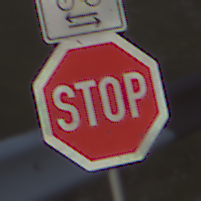
Verkehrszeichen: Stop
Zusatzzeichen oben: RichtungsangabeDurchPfeile9
Umgebung: Outdoor, RoadRail
Tageszeit: SunriseSunset
Wetter: Clear
Licht: Natural
Jahreszeit: NotSpecified
Kontrast: LowContrast